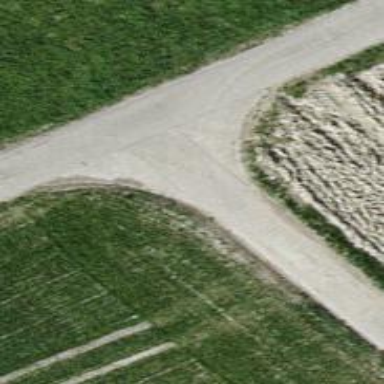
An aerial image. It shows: Well-maintained track road with grade 1 tracktype.